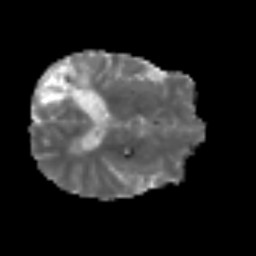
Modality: MD
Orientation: axial
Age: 53
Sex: male
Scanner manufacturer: siemens
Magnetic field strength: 3 T
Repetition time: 3.2 s
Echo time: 0.081 s